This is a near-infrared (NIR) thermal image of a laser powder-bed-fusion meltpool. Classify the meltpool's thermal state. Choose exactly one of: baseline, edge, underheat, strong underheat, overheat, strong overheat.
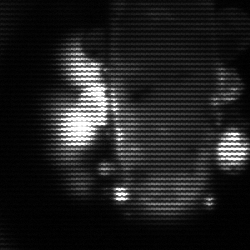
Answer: strong underheat